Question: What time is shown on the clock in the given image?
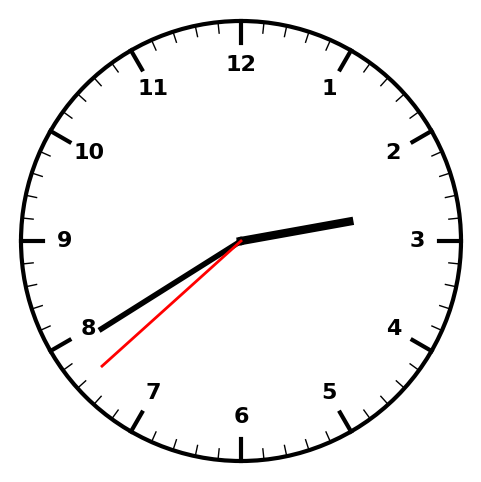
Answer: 02:39:38